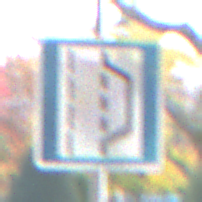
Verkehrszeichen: NothalteUndPannenbucht
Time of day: MorningAfternoon
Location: Roofed (Urban)
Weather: PartlyCloudy
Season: NotSpecified
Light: Natural